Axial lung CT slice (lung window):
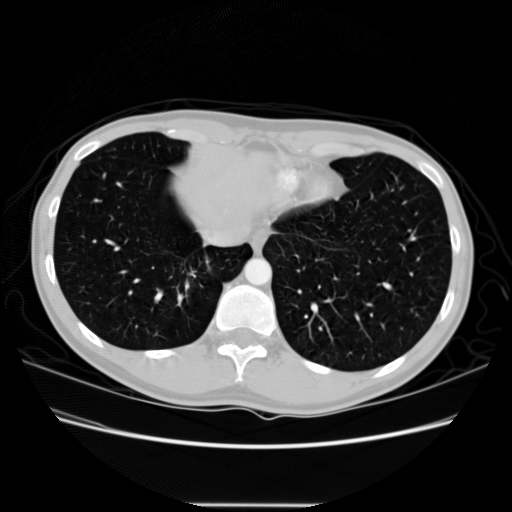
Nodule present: no